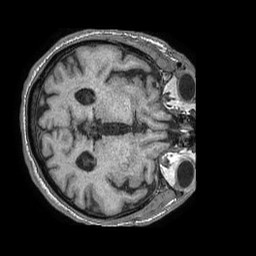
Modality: T1w
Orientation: axial
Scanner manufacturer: philips
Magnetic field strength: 1.5 T
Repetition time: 0.007487 s
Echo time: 0.003403 s